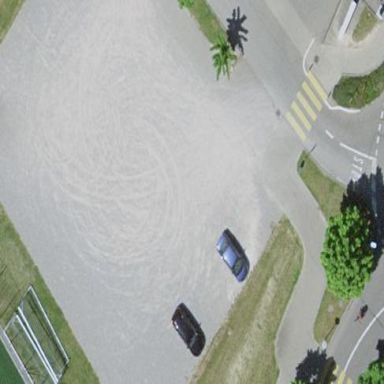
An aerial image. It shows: Parking area with fine gravel surface.